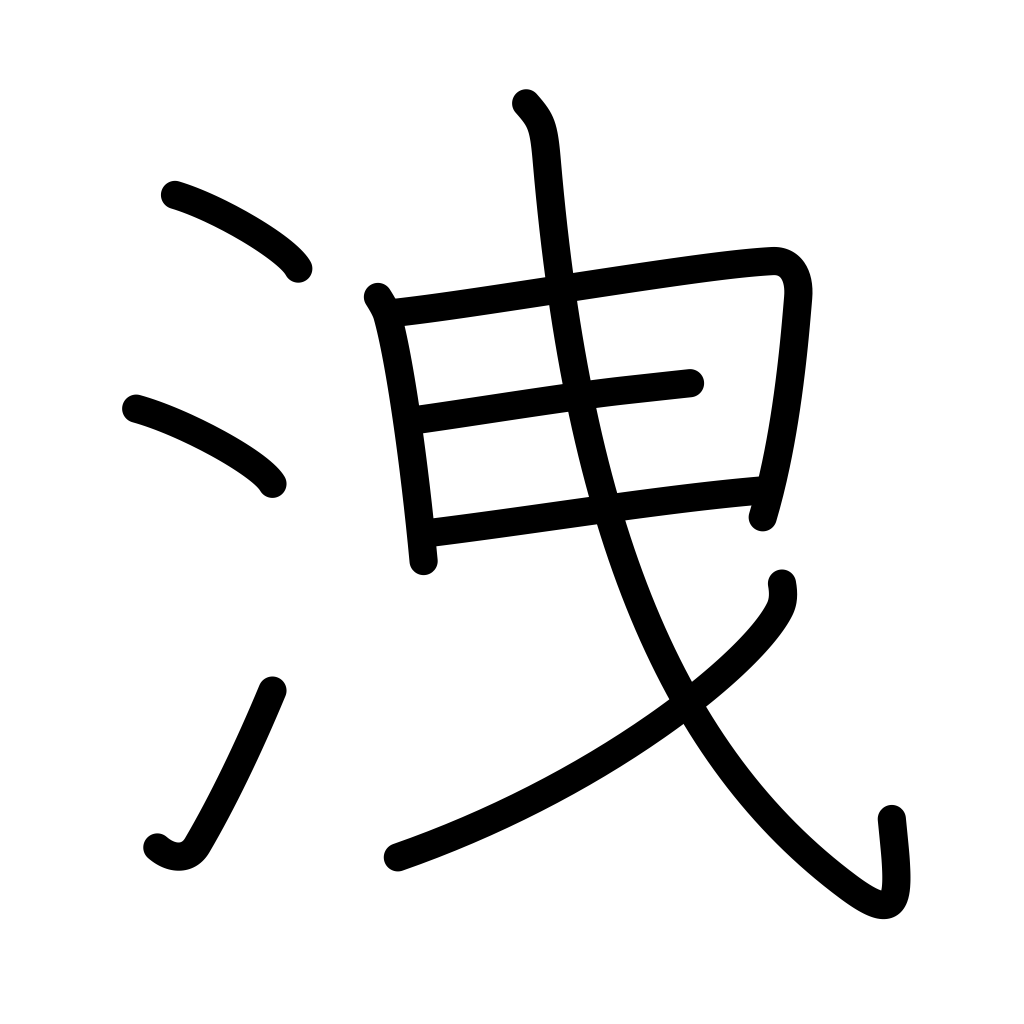
Meaning: leak, escape